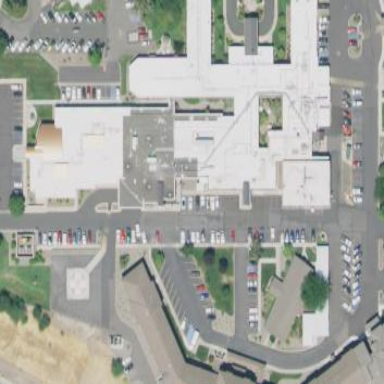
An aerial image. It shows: Hospital providing healthcare services.